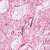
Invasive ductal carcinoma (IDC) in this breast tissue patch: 0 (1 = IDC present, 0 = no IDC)